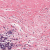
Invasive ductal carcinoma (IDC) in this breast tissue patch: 0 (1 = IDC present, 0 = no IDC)